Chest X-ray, PA view. Patient: 29 years old, sex F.
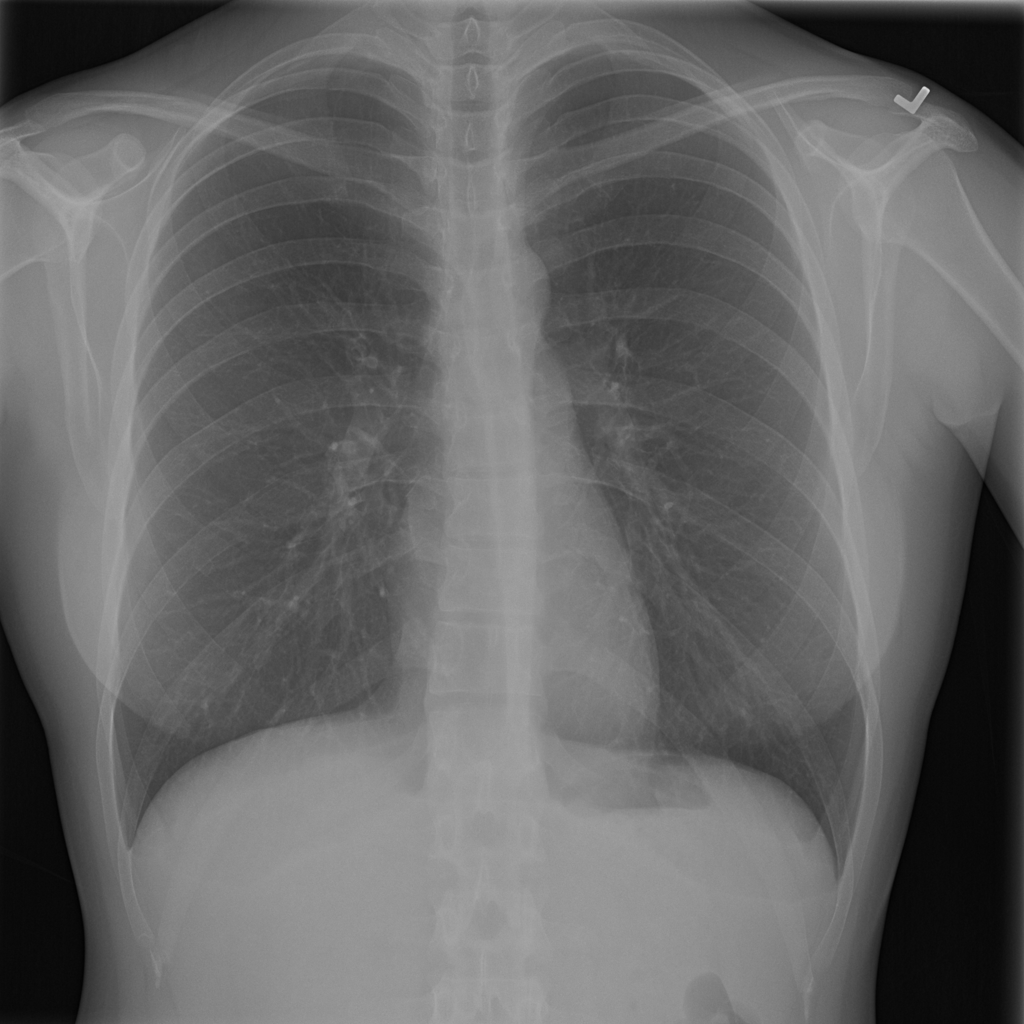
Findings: No Finding